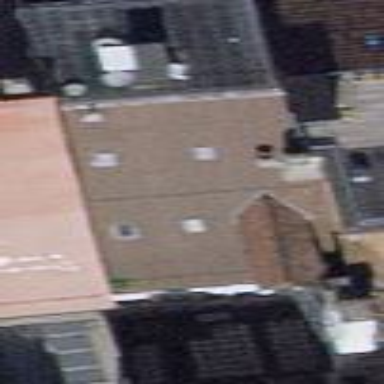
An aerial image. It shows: Gabled roof across building with apartments.